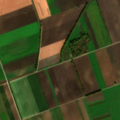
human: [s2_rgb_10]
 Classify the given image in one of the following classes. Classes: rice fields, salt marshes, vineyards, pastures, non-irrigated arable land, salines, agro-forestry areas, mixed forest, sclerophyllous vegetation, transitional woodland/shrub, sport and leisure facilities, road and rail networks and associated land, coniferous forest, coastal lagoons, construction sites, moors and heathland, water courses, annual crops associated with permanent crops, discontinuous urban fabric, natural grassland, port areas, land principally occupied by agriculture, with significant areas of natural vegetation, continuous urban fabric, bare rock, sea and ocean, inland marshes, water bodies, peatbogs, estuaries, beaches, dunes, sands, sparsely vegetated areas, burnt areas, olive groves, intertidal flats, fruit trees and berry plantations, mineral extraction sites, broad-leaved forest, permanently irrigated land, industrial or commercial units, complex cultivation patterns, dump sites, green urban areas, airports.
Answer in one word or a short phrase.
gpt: non-irrigated arable land